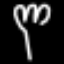
Label: fork